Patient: sex M, age 57
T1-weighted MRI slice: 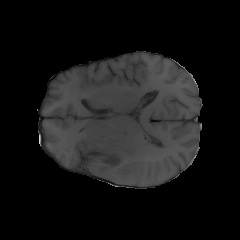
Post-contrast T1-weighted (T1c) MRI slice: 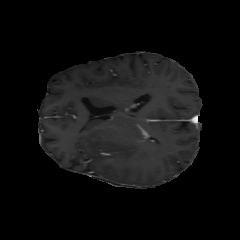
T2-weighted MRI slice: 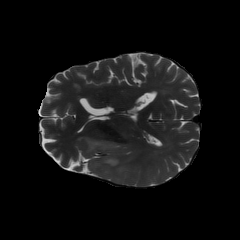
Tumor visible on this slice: yes
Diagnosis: Glioblastoma, IDH-wildtype
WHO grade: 4